Question: I am a beginner and have just started experimenting with the modeling tool in Entity Framework 4.1.
The picture shows a diagram of my database and further down there are the automatically generated scripts to create my database (SQL Server 2008).

'''
-- --------------------------------------------------
-- Entity Designer DDL Script for SQL Server 2005, 2008, and Azure
-- --------------------------------------------------
-- Date Created: 06/25/2012 21:49:52
-- Generated from EDMX file: D:\Libraries\Documents\Visual Studio 2010\HomeControl\DAL\HomeControlModel.edmx
-- --------------------------------------------------
SET QUOTED_IDENTIFIER OFF;
GO
USE [HomeControl];
GO
IF SCHEMA_ID(N'dbo') IS NULL EXECUTE(N'CREATE SCHEMA [dbo]');
GO
-- --------------------------------------------------
-- Dropping existing FOREIGN KEY constraints
-- --------------------------------------------------
IF OBJECT_ID(N'[dbo].[FK_CameraImage]', 'F') IS NOT NULL
ALTER TABLE [dbo].[ImageSet] DROP CONSTRAINT [FK_CameraImage];
GO
IF OBJECT_ID(N'[dbo].[FK_EventTypeAction]', 'F') IS NOT NULL
ALTER TABLE [dbo].[ActionSet] DROP CONSTRAINT [FK_EventTypeAction];
GO
IF OBJECT_ID(N'[dbo].[FK_UnitAction]', 'F') IS NOT NULL
ALTER TABLE [dbo].[ActionSet] DROP CONSTRAINT [FK_UnitAction];
GO
IF OBJECT_ID(N'[dbo].[FK_UserAction]', 'F') IS NOT NULL
ALTER TABLE [dbo].[ActionSet] DROP CONSTRAINT [FK_UserAction];
GO
IF OBJECT_ID(N'[dbo].[FK_ScheduleUser]', 'F') IS NOT NULL
ALTER TABLE [dbo].[UserSet] DROP CONSTRAINT [FK_ScheduleUser];
GO
IF OBJECT_ID(N'[dbo].[FK_UnitCommand]', 'F') IS NOT NULL
ALTER TABLE [dbo].[CommandSet] DROP CONSTRAINT [FK_UnitCommand];
GO
IF OBJECT_ID(N'[dbo].[FK_Camera_inherits_Unit]', 'F') IS NOT NULL
ALTER TABLE [dbo].[UnitSet_Camera] DROP CONSTRAINT [FK_Camera_inherits_Unit];
GO
IF OBJECT_ID(N'[dbo].[FK_Tellstick_inherits_Unit]', 'F') IS NOT NULL
ALTER TABLE [dbo].[UnitSet_Tellstick] DROP CONSTRAINT [FK_Tellstick_inherits_Unit];
GO
-- --------------------------------------------------
-- Dropping existing tables
-- --------------------------------------------------
IF OBJECT_ID(N'[dbo].[UserSet]', 'U') IS NOT NULL
DROP TABLE [dbo].[UserSet];
GO
IF OBJECT_ID(N'[dbo].[ActionTypeSet]', 'U') IS NOT NULL
DROP TABLE [dbo].[ActionTypeSet];
GO
IF OBJECT_ID(N'[dbo].[UnitSet]', 'U') IS NOT NULL
DROP TABLE [dbo].[UnitSet];
GO
IF OBJECT_ID(N'[dbo].[ImageSet]', 'U') IS NOT NULL
DROP TABLE [dbo].[ImageSet];
GO
IF OBJECT_ID(N'[dbo].[ScheduleSet]', 'U') IS NOT NULL
DROP TABLE [dbo].[ScheduleSet];
GO
IF OBJECT_ID(N'[dbo].[ActionSet]', 'U') IS NOT NULL
DROP TABLE [dbo].[ActionSet];
GO
IF OBJECT_ID(N'[dbo].[CommandSet]', 'U') IS NOT NULL
DROP TABLE [dbo].[CommandSet];
GO
IF OBJECT_ID(N'[dbo].[UnitSet_Camera]', 'U') IS NOT NULL
DROP TABLE [dbo].[UnitSet_Camera];
GO
IF OBJECT_ID(N'[dbo].[UnitSet_Tellstick]', 'U') IS NOT NULL
DROP TABLE [dbo].[UnitSet_Tellstick];
GO
-- --------------------------------------------------
-- Creating all tables
-- --------------------------------------------------
-- Creating table 'UserSet'
CREATE TABLE [dbo].[UserSet] (
[Id] int IDENTITY(1,1) NOT NULL,
[Name] nvarchar(max) NOT NULL,
[Schedule_Id] int NOT NULL
);
GO
-- Creating table 'ActionTypeSet'
CREATE TABLE [dbo].[ActionTypeSet] (
[Id] int IDENTITY(1,1) NOT NULL,
[Name] nvarchar(max) NOT NULL
);
GO
-- Creating table 'UnitSet'
CREATE TABLE [dbo].[UnitSet] (
[Id] int IDENTITY(1,1) NOT NULL,
[Name] nvarchar(max) NOT NULL
);
GO
-- Creating table 'ImageSet'
CREATE TABLE [dbo].[ImageSet] (
[Id] int IDENTITY(1,1) NOT NULL,
[Description] nvarchar(max) NULL,
[Data] varbinary(max) NOT NULL,
[Camera_Id] int NOT NULL
);
GO
-- Creating table 'ScheduleSet'
CREATE TABLE [dbo].[ScheduleSet] (
[Id] int IDENTITY(1,1) NOT NULL,
[OneOff] datetime NULL,
[Cronexpression] nvarchar(max) NULL
);
GO
-- Creating table 'ActionSet'
CREATE TABLE [dbo].[ActionSet] (
[Id] int IDENTITY(1,1) NOT NULL,
[Time] datetime NOT NULL,
[Description] nvarchar(max) NOT NULL,
[EventType_Id] int NOT NULL,
[Unit_Id] int NOT NULL,
[User_Id] int NOT NULL
);
GO
-- Creating table 'CommandSet'
CREATE TABLE [dbo].[CommandSet] (
[Id] int IDENTITY(1,1) NOT NULL,
[Description] nvarchar(max) NOT NULL,
[Unit_Id] int NOT NULL
);
GO
-- Creating table 'UnitSet_Camera'
CREATE TABLE [dbo].[UnitSet_Camera] (
[Login] nvarchar(max) NOT NULL,
[Password] nvarchar(max) NOT NULL,
[URL] nvarchar(max) NOT NULL,
[Id] int NOT NULL
);
GO
-- Creating table 'UnitSet_Tellstick'
CREATE TABLE [dbo].[UnitSet_Tellstick] (
[Id] int NOT NULL
);
GO
-- --------------------------------------------------
-- Creating all PRIMARY KEY constraints
-- --------------------------------------------------
-- Creating primary key on [Id] in table 'UserSet'
ALTER TABLE [dbo].[UserSet]
ADD CONSTRAINT [PK_UserSet]
PRIMARY KEY CLUSTERED ([Id] ASC);
GO
-- Creating primary key on [Id] in table 'ActionTypeSet'
ALTER TABLE [dbo].[ActionTypeSet]
ADD CONSTRAINT [PK_ActionTypeSet]
PRIMARY KEY CLUSTERED ([Id] ASC);
GO
-- Creating primary key on [Id] in table 'UnitSet'
ALTER TABLE [dbo].[UnitSet]
ADD CONSTRAINT [PK_UnitSet]
PRIMARY KEY CLUSTERED ([Id] ASC);
GO
-- Creating primary key on [Id] in table 'ImageSet'
ALTER TABLE [dbo].[ImageSet]
ADD CONSTRAINT [PK_ImageSet]
PRIMARY KEY CLUSTERED ([Id] ASC);
GO
-- Creating primary key on [Id] in table 'ScheduleSet'
ALTER TABLE [dbo].[ScheduleSet]
ADD CONSTRAINT [PK_ScheduleSet]
PRIMARY KEY CLUSTERED ([Id] ASC);
GO
-- Creating primary key on [Id] in table 'ActionSet'
ALTER TABLE [dbo].[ActionSet]
ADD CONSTRAINT [PK_ActionSet]
PRIMARY KEY CLUSTERED ([Id] ASC);
GO
-- Creating primary key on [Id] in table 'CommandSet'
ALTER TABLE [dbo].[CommandSet]
ADD CONSTRAINT [PK_CommandSet]
PRIMARY KEY CLUSTERED ([Id] ASC);
GO
-- Creating primary key on [Id] in table 'UnitSet_Camera'
ALTER TABLE [dbo].[UnitSet_Camera]
ADD CONSTRAINT [PK_UnitSet_Camera]
PRIMARY KEY CLUSTERED ([Id] ASC);
GO
-- Creating primary key on [Id] in table 'UnitSet_Tellstick'
ALTER TABLE [dbo].[UnitSet_Tellstick]
ADD CONSTRAINT [PK_UnitSet_Tellstick]
PRIMARY KEY CLUSTERED ([Id] ASC);
GO
-- --------------------------------------------------
-- Creating all FOREIGN KEY constraints
-- --------------------------------------------------
-- Creating foreign key on [Camera_Id] in table 'ImageSet'
ALTER TABLE [dbo].[ImageSet]
ADD CONSTRAINT [FK_CameraImage]
FOREIGN KEY ([Camera_Id])
REFERENCES [dbo].[UnitSet_Camera]
([Id])
ON DELETE NO ACTION ON UPDATE NO ACTION;
-- Creating non-clustered index for FOREIGN KEY 'FK_CameraImage'
CREATE INDEX [IX_FK_CameraImage]
ON [dbo].[ImageSet]
([Camera_Id]);
GO
-- Creating foreign key on [EventType_Id] in table 'ActionSet'
ALTER TABLE [dbo].[ActionSet]
ADD CONSTRAINT [FK_EventTypeAction]
FOREIGN KEY ([EventType_Id])
REFERENCES [dbo].[ActionTypeSet]
([Id])
ON DELETE NO ACTION ON UPDATE NO ACTION;
-- Creating non-clustered index for FOREIGN KEY 'FK_EventTypeAction'
CREATE INDEX [IX_FK_EventTypeAction]
ON [dbo].[ActionSet]
([EventType_Id]);
GO
-- Creating foreign key on [Unit_Id] in table 'ActionSet'
ALTER TABLE [dbo].[ActionSet]
ADD CONSTRAINT [FK_UnitAction]
FOREIGN KEY ([Unit_Id])
REFERENCES [dbo].[UnitSet]
([Id])
ON DELETE NO ACTION ON UPDATE NO ACTION;
-- Creating non-clustered index for FOREIGN KEY 'FK_UnitAction'
CREATE INDEX [IX_FK_UnitAction]
ON [dbo].[ActionSet]
([Unit_Id]);
GO
-- Creating foreign key on [User_Id] in table 'ActionSet'
ALTER TABLE [dbo].[ActionSet]
ADD CONSTRAINT [FK_UserAction]
FOREIGN KEY ([User_Id])
REFERENCES [dbo].[UserSet]
([Id])
ON DELETE NO ACTION ON UPDATE NO ACTION;
-- Creating non-clustered index for FOREIGN KEY 'FK_UserAction'
CREATE INDEX [IX_FK_UserAction]
ON [dbo].[ActionSet]
([User_Id]);
GO
-- Creating foreign key on [Schedule_Id] in table 'UserSet'
ALTER TABLE [dbo].[UserSet]
ADD CONSTRAINT [FK_ScheduleUser]
FOREIGN KEY ([Schedule_Id])
REFERENCES [dbo].[ScheduleSet]
([Id])
ON DELETE NO ACTION ON UPDATE NO ACTION;
-- Creating non-clustered index for FOREIGN KEY 'FK_ScheduleUser'
CREATE INDEX [IX_FK_ScheduleUser]
ON [dbo].[UserSet]
([Schedule_Id]);
GO
-- Creating foreign key on [Unit_Id] in table 'CommandSet'
ALTER TABLE [dbo].[CommandSet]
ADD CONSTRAINT [FK_UnitCommand]
FOREIGN KEY ([Unit_Id])
REFERENCES [dbo].[UnitSet]
([Id])
ON DELETE NO ACTION ON UPDATE NO ACTION;
-- Creating non-clustered index for FOREIGN KEY 'FK_UnitCommand'
CREATE INDEX [IX_FK_UnitCommand]
ON [dbo].[CommandSet]
([Unit_Id]);
GO
-- Creating foreign key on [Id] in table 'UnitSet_Camera'
ALTER TABLE [dbo].[UnitSet_Camera]
ADD CONSTRAINT [FK_Camera_inherits_Unit]
FOREIGN KEY ([Id])
REFERENCES [dbo].[UnitSet]
([Id])
ON DELETE NO ACTION ON UPDATE NO ACTION;
GO
-- Creating foreign key on [Id] in table 'UnitSet_Tellstick'
ALTER TABLE [dbo].[UnitSet_Tellstick]
ADD CONSTRAINT [FK_Tellstick_inherits_Unit]
FOREIGN KEY ([Id])
REFERENCES [dbo].[UnitSet]
([Id])
ON DELETE NO ACTION ON UPDATE NO ACTION;
GO
-- --------------------------------------------------
-- Script has ended
-- --------------------------------------------------
'''
My question is not the Entity Framework itself, but simple SQL syntax.
In my model, the entity inherits from . I want to make an 'INSERT' to the table, something like this:
'''
INSERT INTO UnitSet_Camera
(Login,
Password,
URL)
VALUES
('myLoginName'
,'myPassword'
,'http://foo.bar:007');
'''
I also know that this is incomplete because I somehow have to provide my entity with a "Name" (because of the inheritance from table and its' property "Name")
How should a full SQL 'INSERT' statement look for an arbitrary entity?
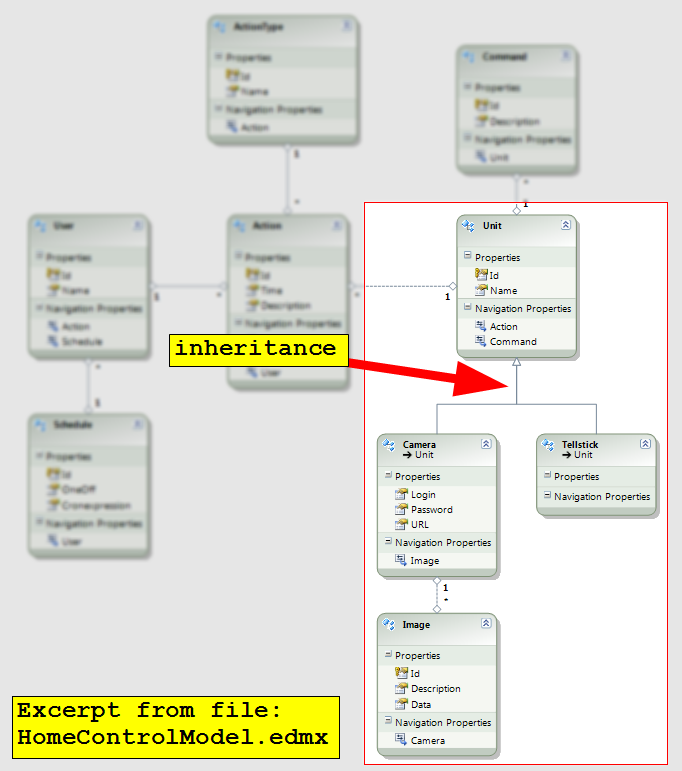
Answer: There are two tables, because it's inheritance - UnitSet has an IDENTITY which is referred to in the derived class. Basically you need to do this:
'''
INSERT INTO dbo.UnitSet (Name) VALUES ('The Name');
INSERT INTO UnitSet_Camera
(Login,
Password,
URL,
Id)
VALUES
('myLoginName'
,'myPassword'
,'http://foo.bar:007'
,SCOPE_IDENTITY());
'''
But there are other things like <URL>.
But I'm wondering why you want to do this through SQL when you have obviously decided to go through an ORM to do this kind of operation.